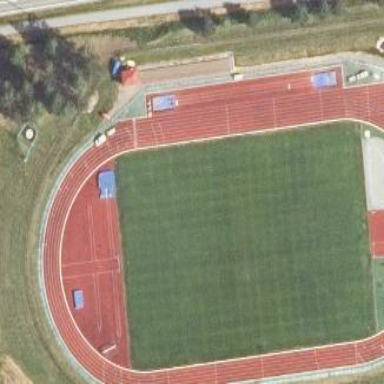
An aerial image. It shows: Grass pitch used for athletics and soccer.